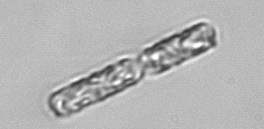
Label: Dactyliosolen_fragilissimus